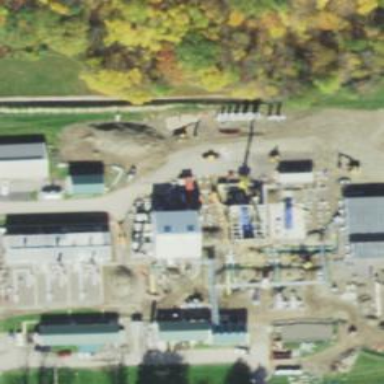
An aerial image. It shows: Compression substation.